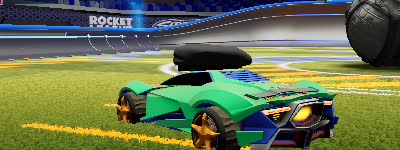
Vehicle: werewolf